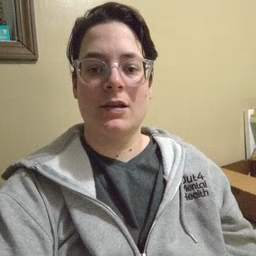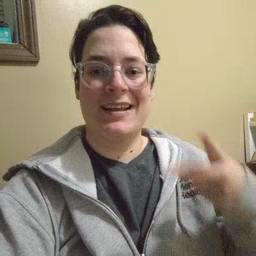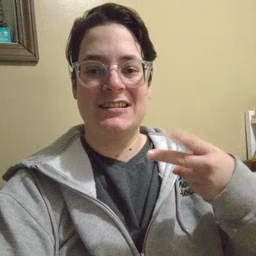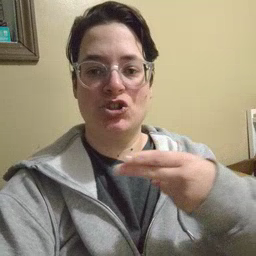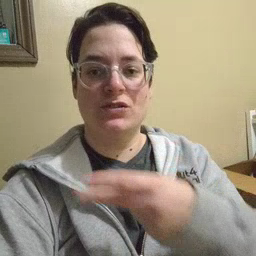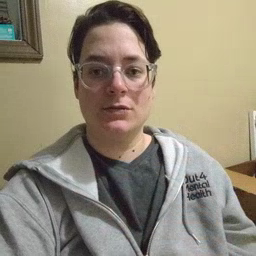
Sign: scissors